Question: Edit: The code below has been updated to the working solution.
As an attempt to introduce myself to QT, I am trying to design a chessboard out of 64 QPushButtons. I know this might not be the best way to do this, but I believe starting with the basics is a good way to learn. Anyways, all of the 64 pushbuttons will essentially do the same thing. All of the button's clicked signals will call the same function, passing to the function the associated QPushButton. Instead of individually creating each QPushButton in qtcreator & qtdesigner, and individually creating each on_clicked signal function for each button, I am trying to apply a QSignalMapper. This is what I have so far:
chess.h
'''
#ifndef CHESS_H
#define CHESS_H
#include <QMainWindow>
#include <QSignalMapper>
#include <QPushButton>
#include <QGridLayout>
#include <QMessageBox>
namespace Ui {
class Chess;
}
class Chess : public QMainWindow
{
Q_OBJECT
public:
explicit Chess(QWidget *parent = 0);
~Chess();
public slots:
void On_Clicked(int location);
private:
Ui::Chess *ui;
QPushButton *buttons[64];
};
#endif // CHESS_H
'''
chess.cpp
'''
#include "chess.h"
#include "ui_chess.h"
Chess::Chess(QWidget *parent) :
QMainWindow(parent),
ui(new Ui::Chess)
{
QSize button_size(100, 100);
ui->setupUi(this);
QGridLayout *layout = new QGridLayout;
QSignalMapper *signalMapper = new QSignalMapper(this);
connect(signalMapper, SIGNAL(mapped(int)), this, SLOT(On_Clicked(int)));
for (int i = 0; i < 64; i++) {
QString t = QString::number(i);
buttons[i] = new QPushButton(t, this);
buttons[i]->setMinimumSize(button_size);
signalMapper->setMapping(buttons[i], i);
connect(buttons[i], SIGNAL(clicked()), signalMapper, SLOT(map()));
layout->addWidget(buttons[i], i / 8, i % 8);
}
QWidget* central_widget = new QWidget(this);
central_widget->setLayout(layout);
setCentralWidget(central_widget);
}
Chess::~Chess()
{
delete ui;
}
void Chess::On_Clicked(int location) {
QMessageBox msgbox;
msgbox.setText(QString::number(location) + " was pushed");
msgbox.exec();
}
'''
This creates the following output:

I was hoping the behavior of clicking on any buttons would bring up a QMessageBox saying that the button was pushed, as defined in the On_Clicked function. Obviously I am misunderstanding something but I cannot figure it out. Is the QSignalMapper designed for this type of behavior? I thought it was after reading <URL>
Thanks!
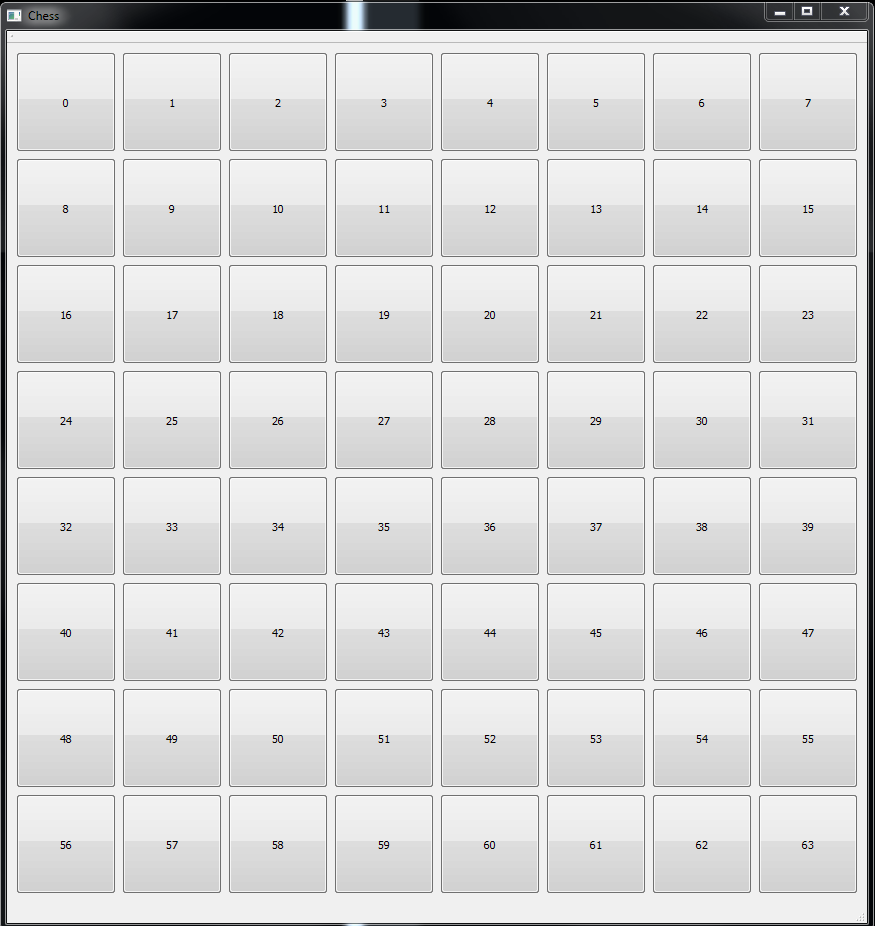
Answer: On_Clicked is a signal, thus you need to connect a slot to it. Or just change On_clicked into slot and connect signal mapped(int) to it (use SLOT keyword then).
And notice that On_Clicked function you defined is not a class method which you would need.